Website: crate-barrel
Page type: account-selection
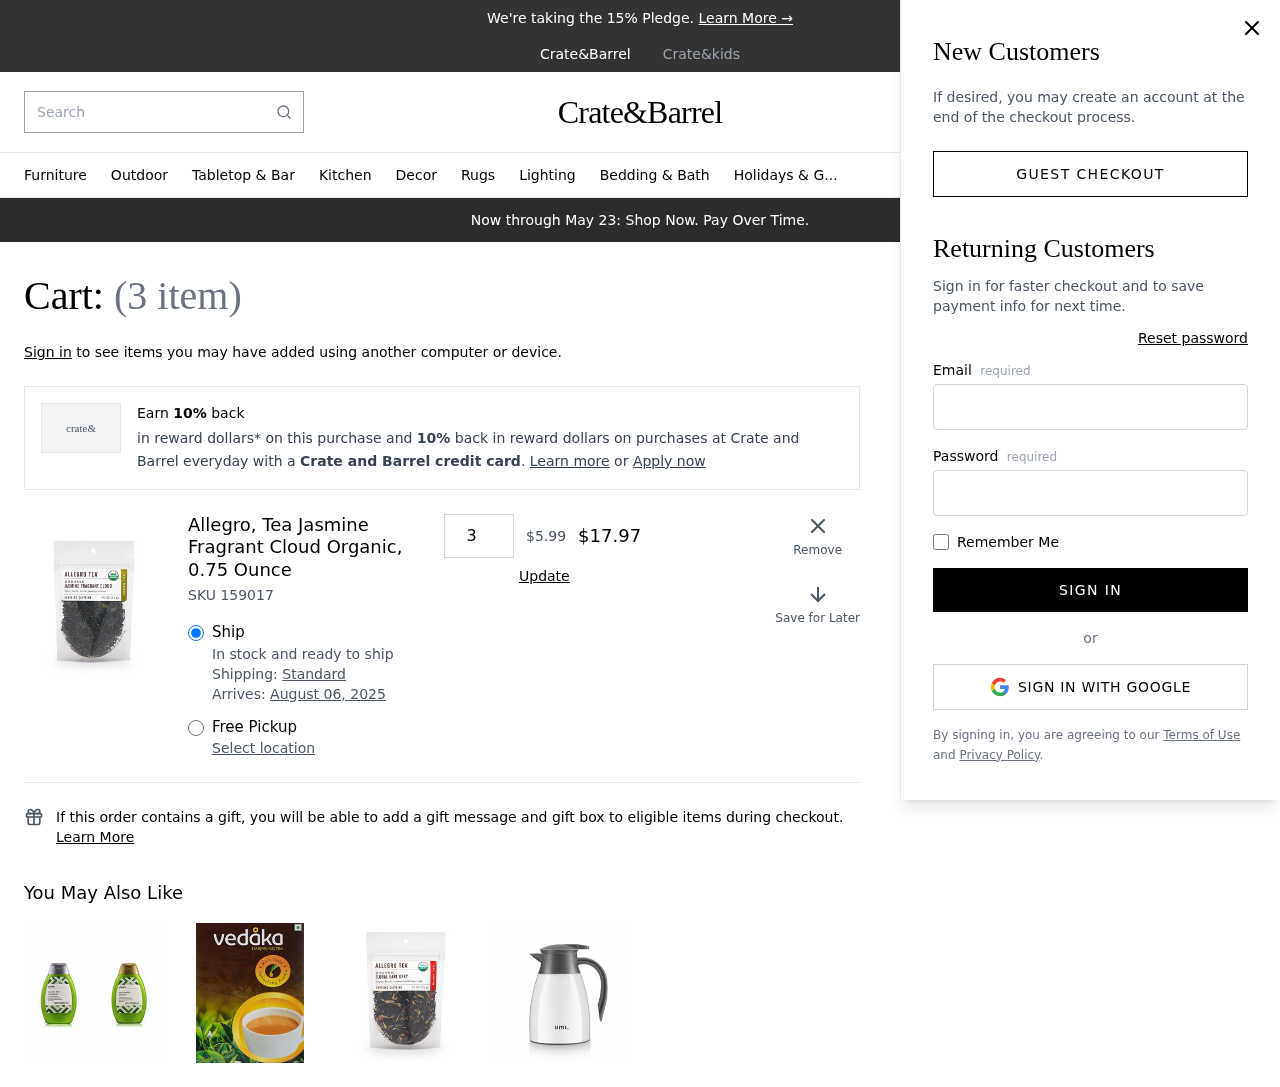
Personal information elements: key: PII_EMAIL
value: ashley.sexton@gmail.com
Product elements: key: PRODUCT1_NAME
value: Allegro, Tea Jasmine Fragrant Cloud Organic, 0.75 Ounce
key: PRODUCT1_PRICE
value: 5.99
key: PRODUCT1_QUANTITY
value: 3
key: PRODUCT1_SKU
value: SKU 159017
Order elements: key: ORDER_NUM_ITEMS
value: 3
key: ORDER_DELIVERY_DATE
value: August 06, 2025
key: ORDER_SUBTOTAL
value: $17.97
Search elements: key: HEADER_SEARCH
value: Search